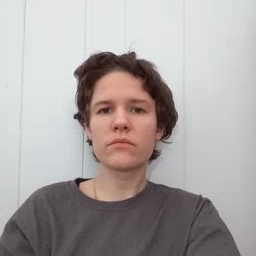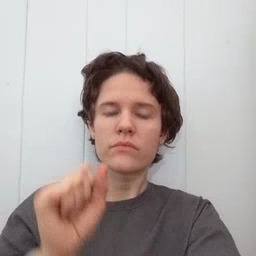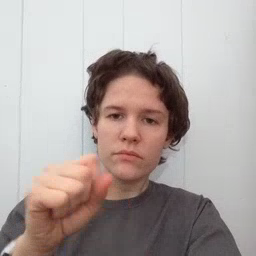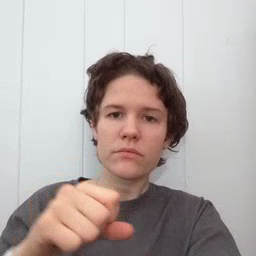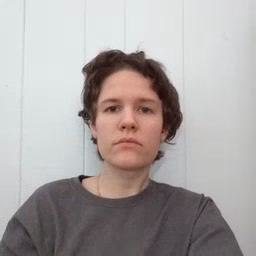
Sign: yes